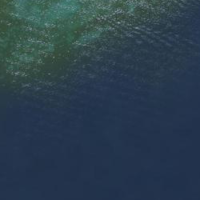
EUNIS habitat code: 14
Species observed at this site:
Fulica atra